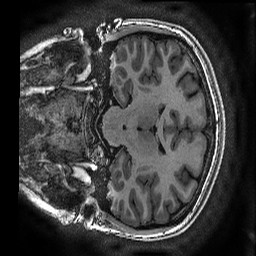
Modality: T1w
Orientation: coronal
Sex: female
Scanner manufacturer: ge
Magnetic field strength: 3 T
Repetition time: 0.0077 s
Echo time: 0.003436 s